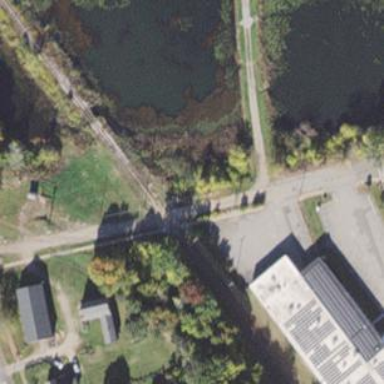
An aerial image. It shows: Crossing for the railway.